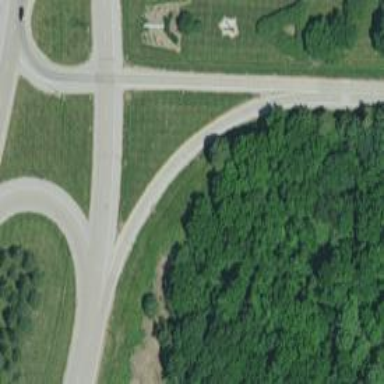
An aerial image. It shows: Secondary link road.